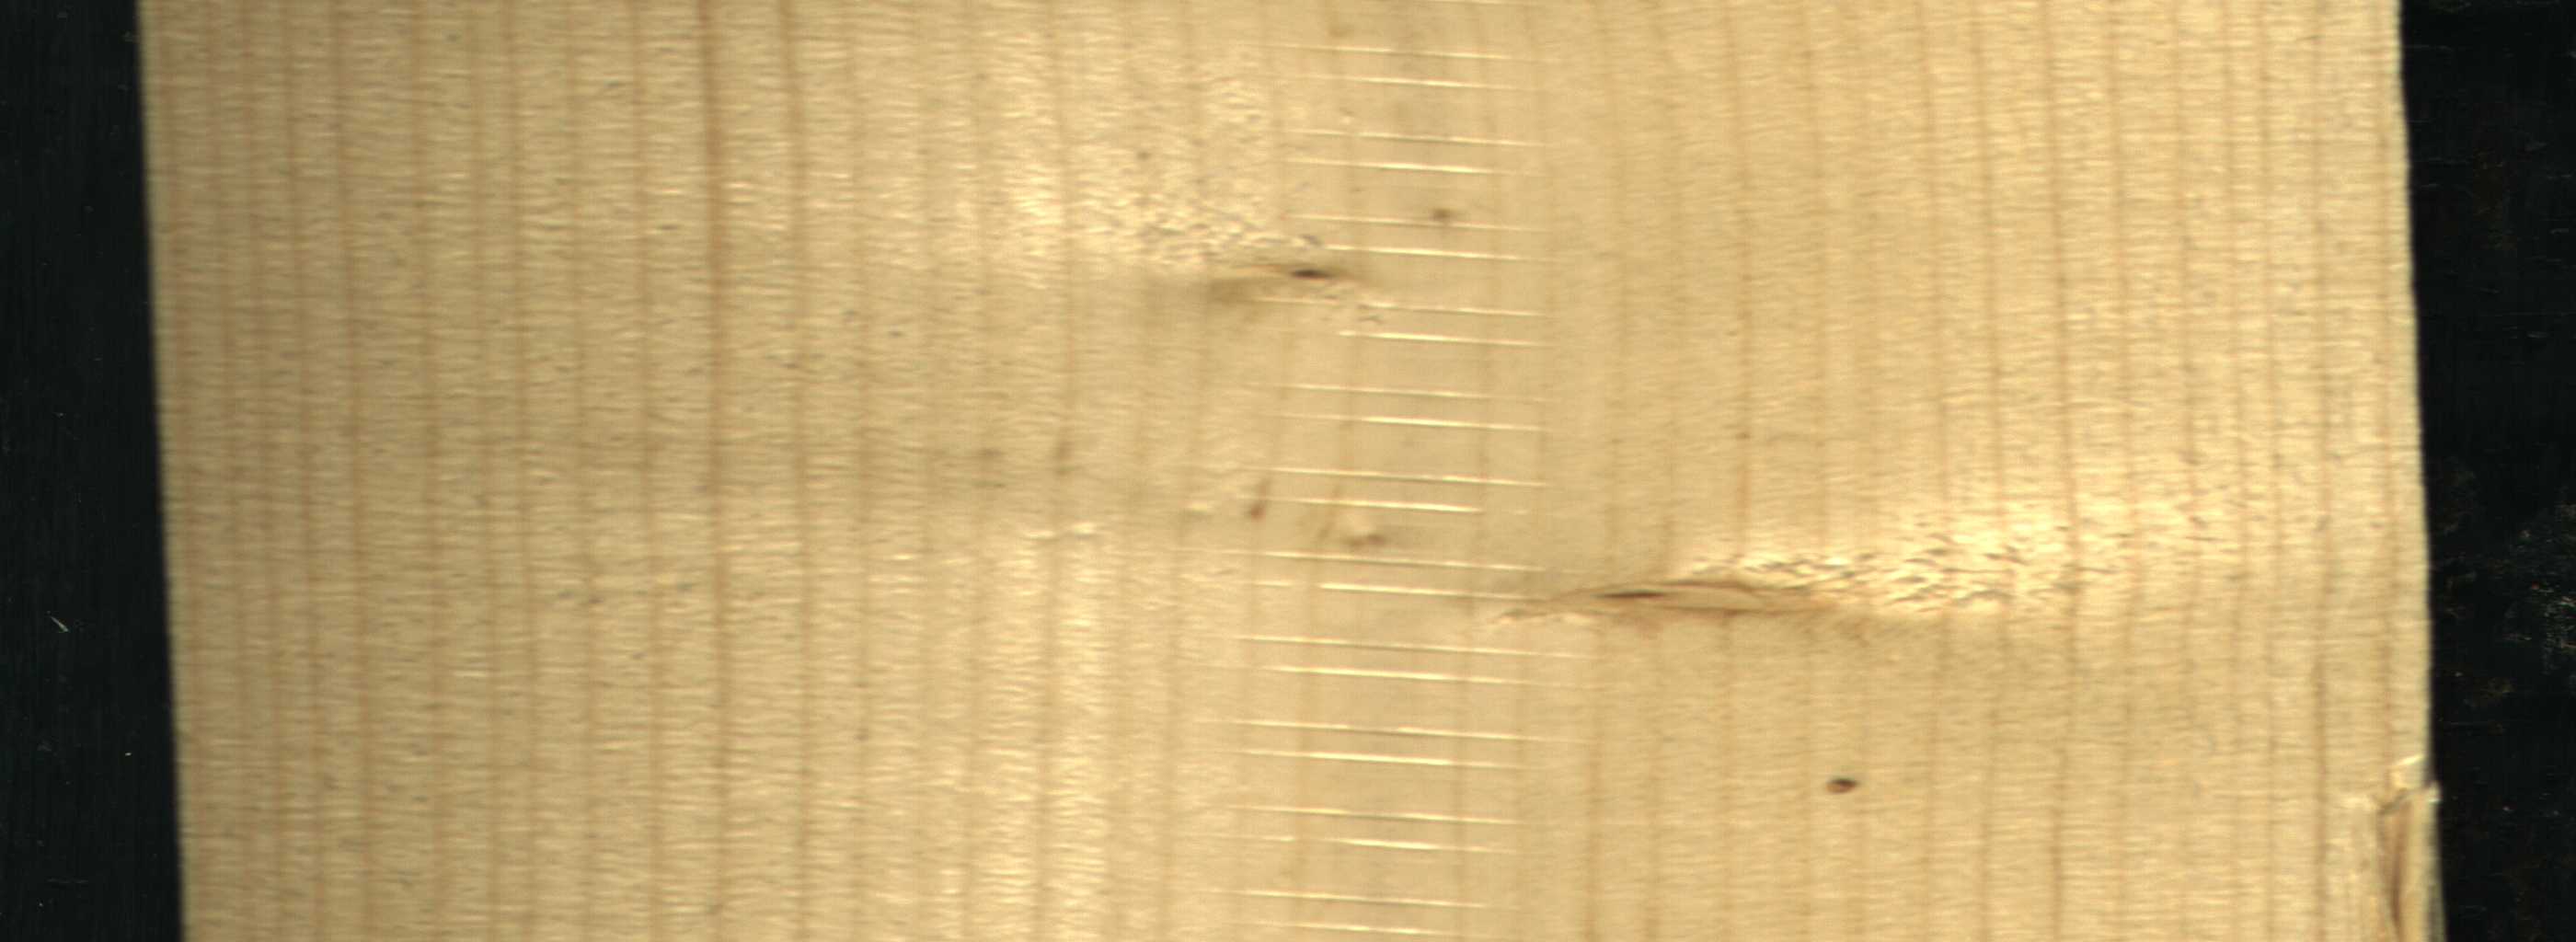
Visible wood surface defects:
Live_Knot
Live_Knot